Field crop: maize
Growth stage: 2
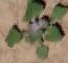
Species: chenopodium